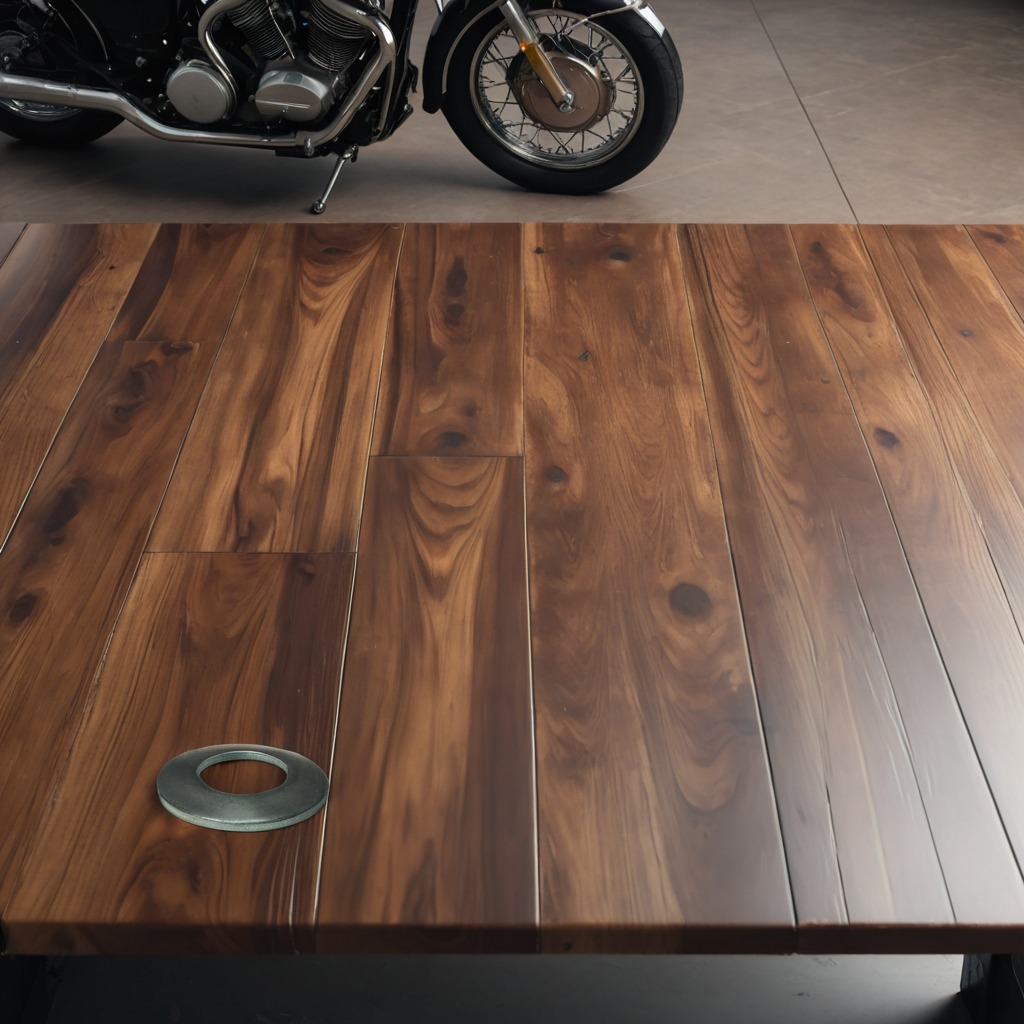
A flat metal washer lies on the wooden table.